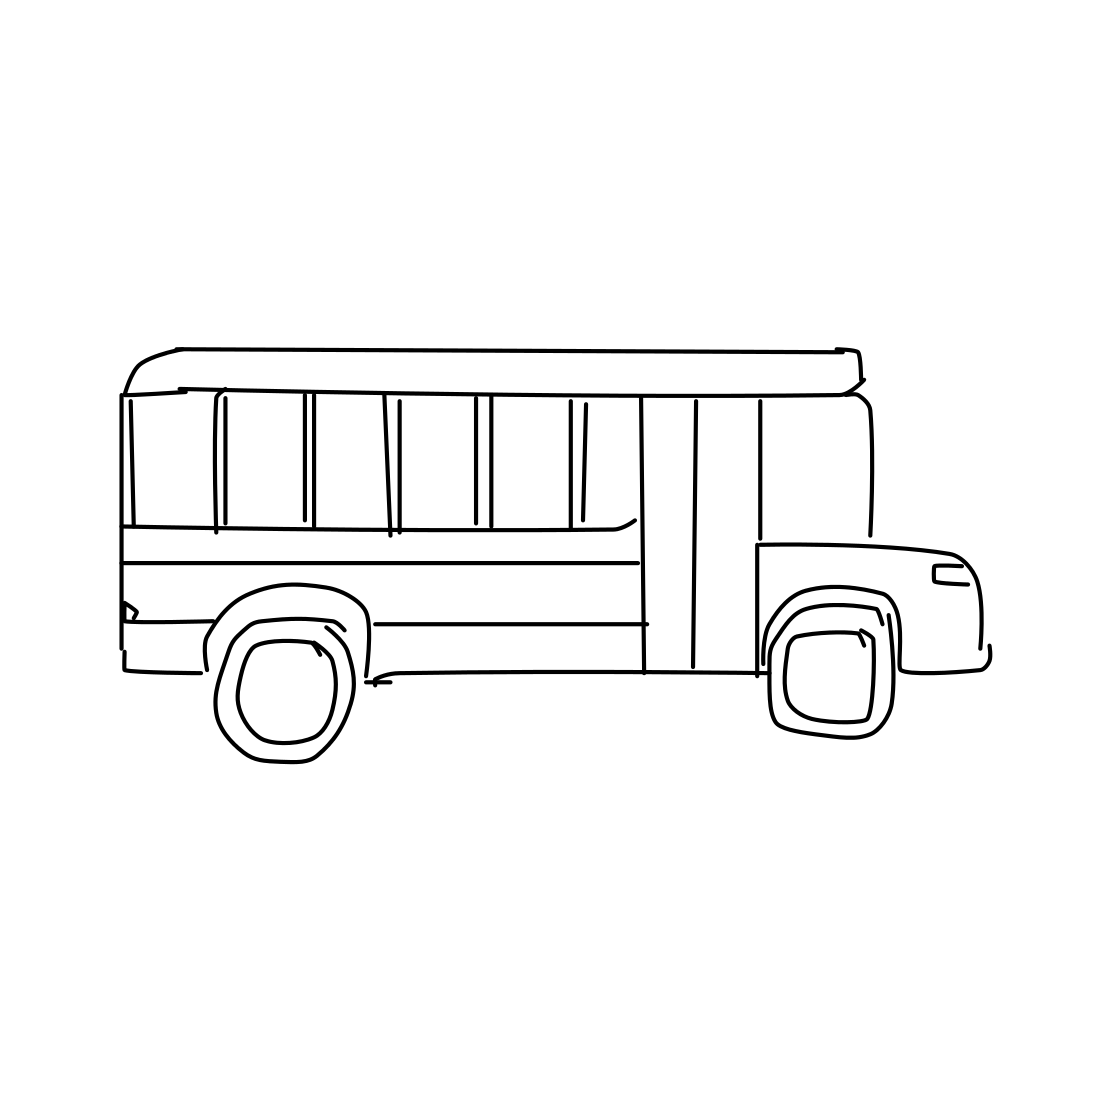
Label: bus